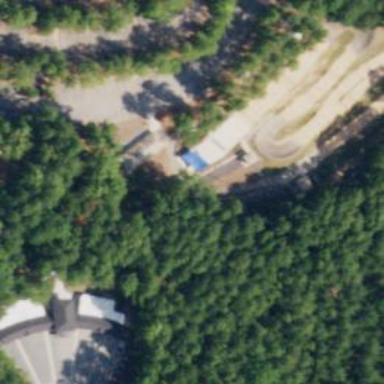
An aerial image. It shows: Cycling track within leisure land area.